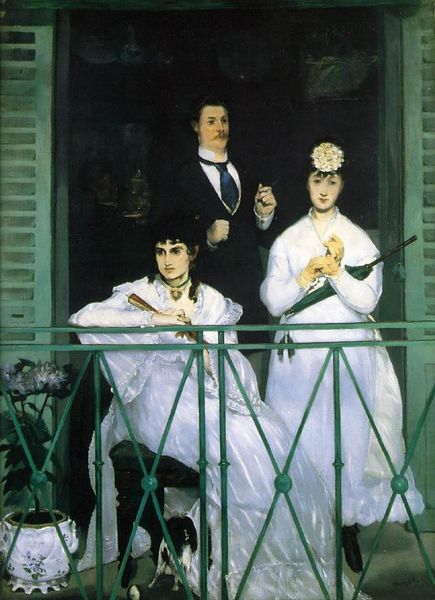
Titel: Der Balkon
Künstler: Édouard Manet
Standort: Paris
Institution: Musée d'Orsay
Schlagwörter: blau, dunkel, fuß, gemälde, gruppe, mann, wasser, weiß, frauen, grün, menschen, mädchen, sitzen, ausschnitt, blume, blumen, bunt, damen, degas, elegant, fenster, frankreich, frau, frisur, handschuhe, hintergrund, hut, kleid, kleider, paris, renoir, schmuck, schwarz, stuhl, tür, ausblick, blick, blüten, dame, haus, hund, regenschirm, schirm, sonnenschirm, zaun, fächer, malerei, anzug, bart, gesichter, hemd, schnurrbart, diener, falten, haarschmuck, inkarnat, mensch, stehen, gesten, herr, hände, portrait, brüstung, gitter, drei, familie, gewänder, mutter, tochter, vater, pflanze, locken, fensterläden, keramik, vase, aussicht, balkon, blumenkübel, blumentopf, hündchen, kopfbedeckung, topf, sitz, beobachten, halsband, schuhe, zuschauer, moderne, kette, modern, läden, bank, edgar, hocker, balcony, chair, hat, people, robes, white, women, black, dress, female, femmes, green, hair, noir, sit, sitting, three, vert, woman, krawatte, monet, rauchen, zigarre, malerin, manet, flowers, looking, türflügel, geländer, plant, pot, railing, quaste, edel, rüschen, chinesin, fein, schick, halskette, fecher, blühen, topfblumen, katze, eisen, fensterladen, medaillon, porzellan, balustrade, spaziergang, stehkragen, schuh, schwester, künstlerin, gruppenbild, sonntag, rauten, karaffe, ehepaar, topfpflanze, kravatte, schlips, türöffnung, gitterstäbe, stäbe, flower, man, young, germany, costume, male, stand, suit, hochzeit, blumenschmuck, personengruppe, shutters, hortensie, zuschauen, kopfschmuck, impressionism, fabric, dog, beard, french, cravat, jacket, necklace, taft, british, tie, familienportrait, applaus, bei, family, gate, art, shoe, shoes, jalousien, beautiful, rün, kimono, aster, plein air, cigarette, balkongeländer, rich, father, standing, handschueh, klatschen, parasol, umbrella, sonntagsspaziergang, mustache, übertopf, daughter, family portrait, haarblume, geht, daughters, edouard, fan, shutter, fensterlände, kichre, baster, fenster balkon, geläänder, haushaltshilfe, tussen, white dress, kleinder, amsterdam, balck, plant pot, balkln, kchsgang, homme, small dog, necklase, panier, suit\, crabat, shutters green, white dresses, assise, blanches, debout, obre, volets, 1845, eumbrella, pllant, klrawatte